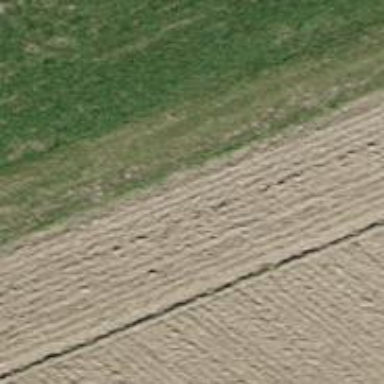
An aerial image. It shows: Grass track with grade5 track type.